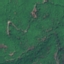
Label: Forest